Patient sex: M
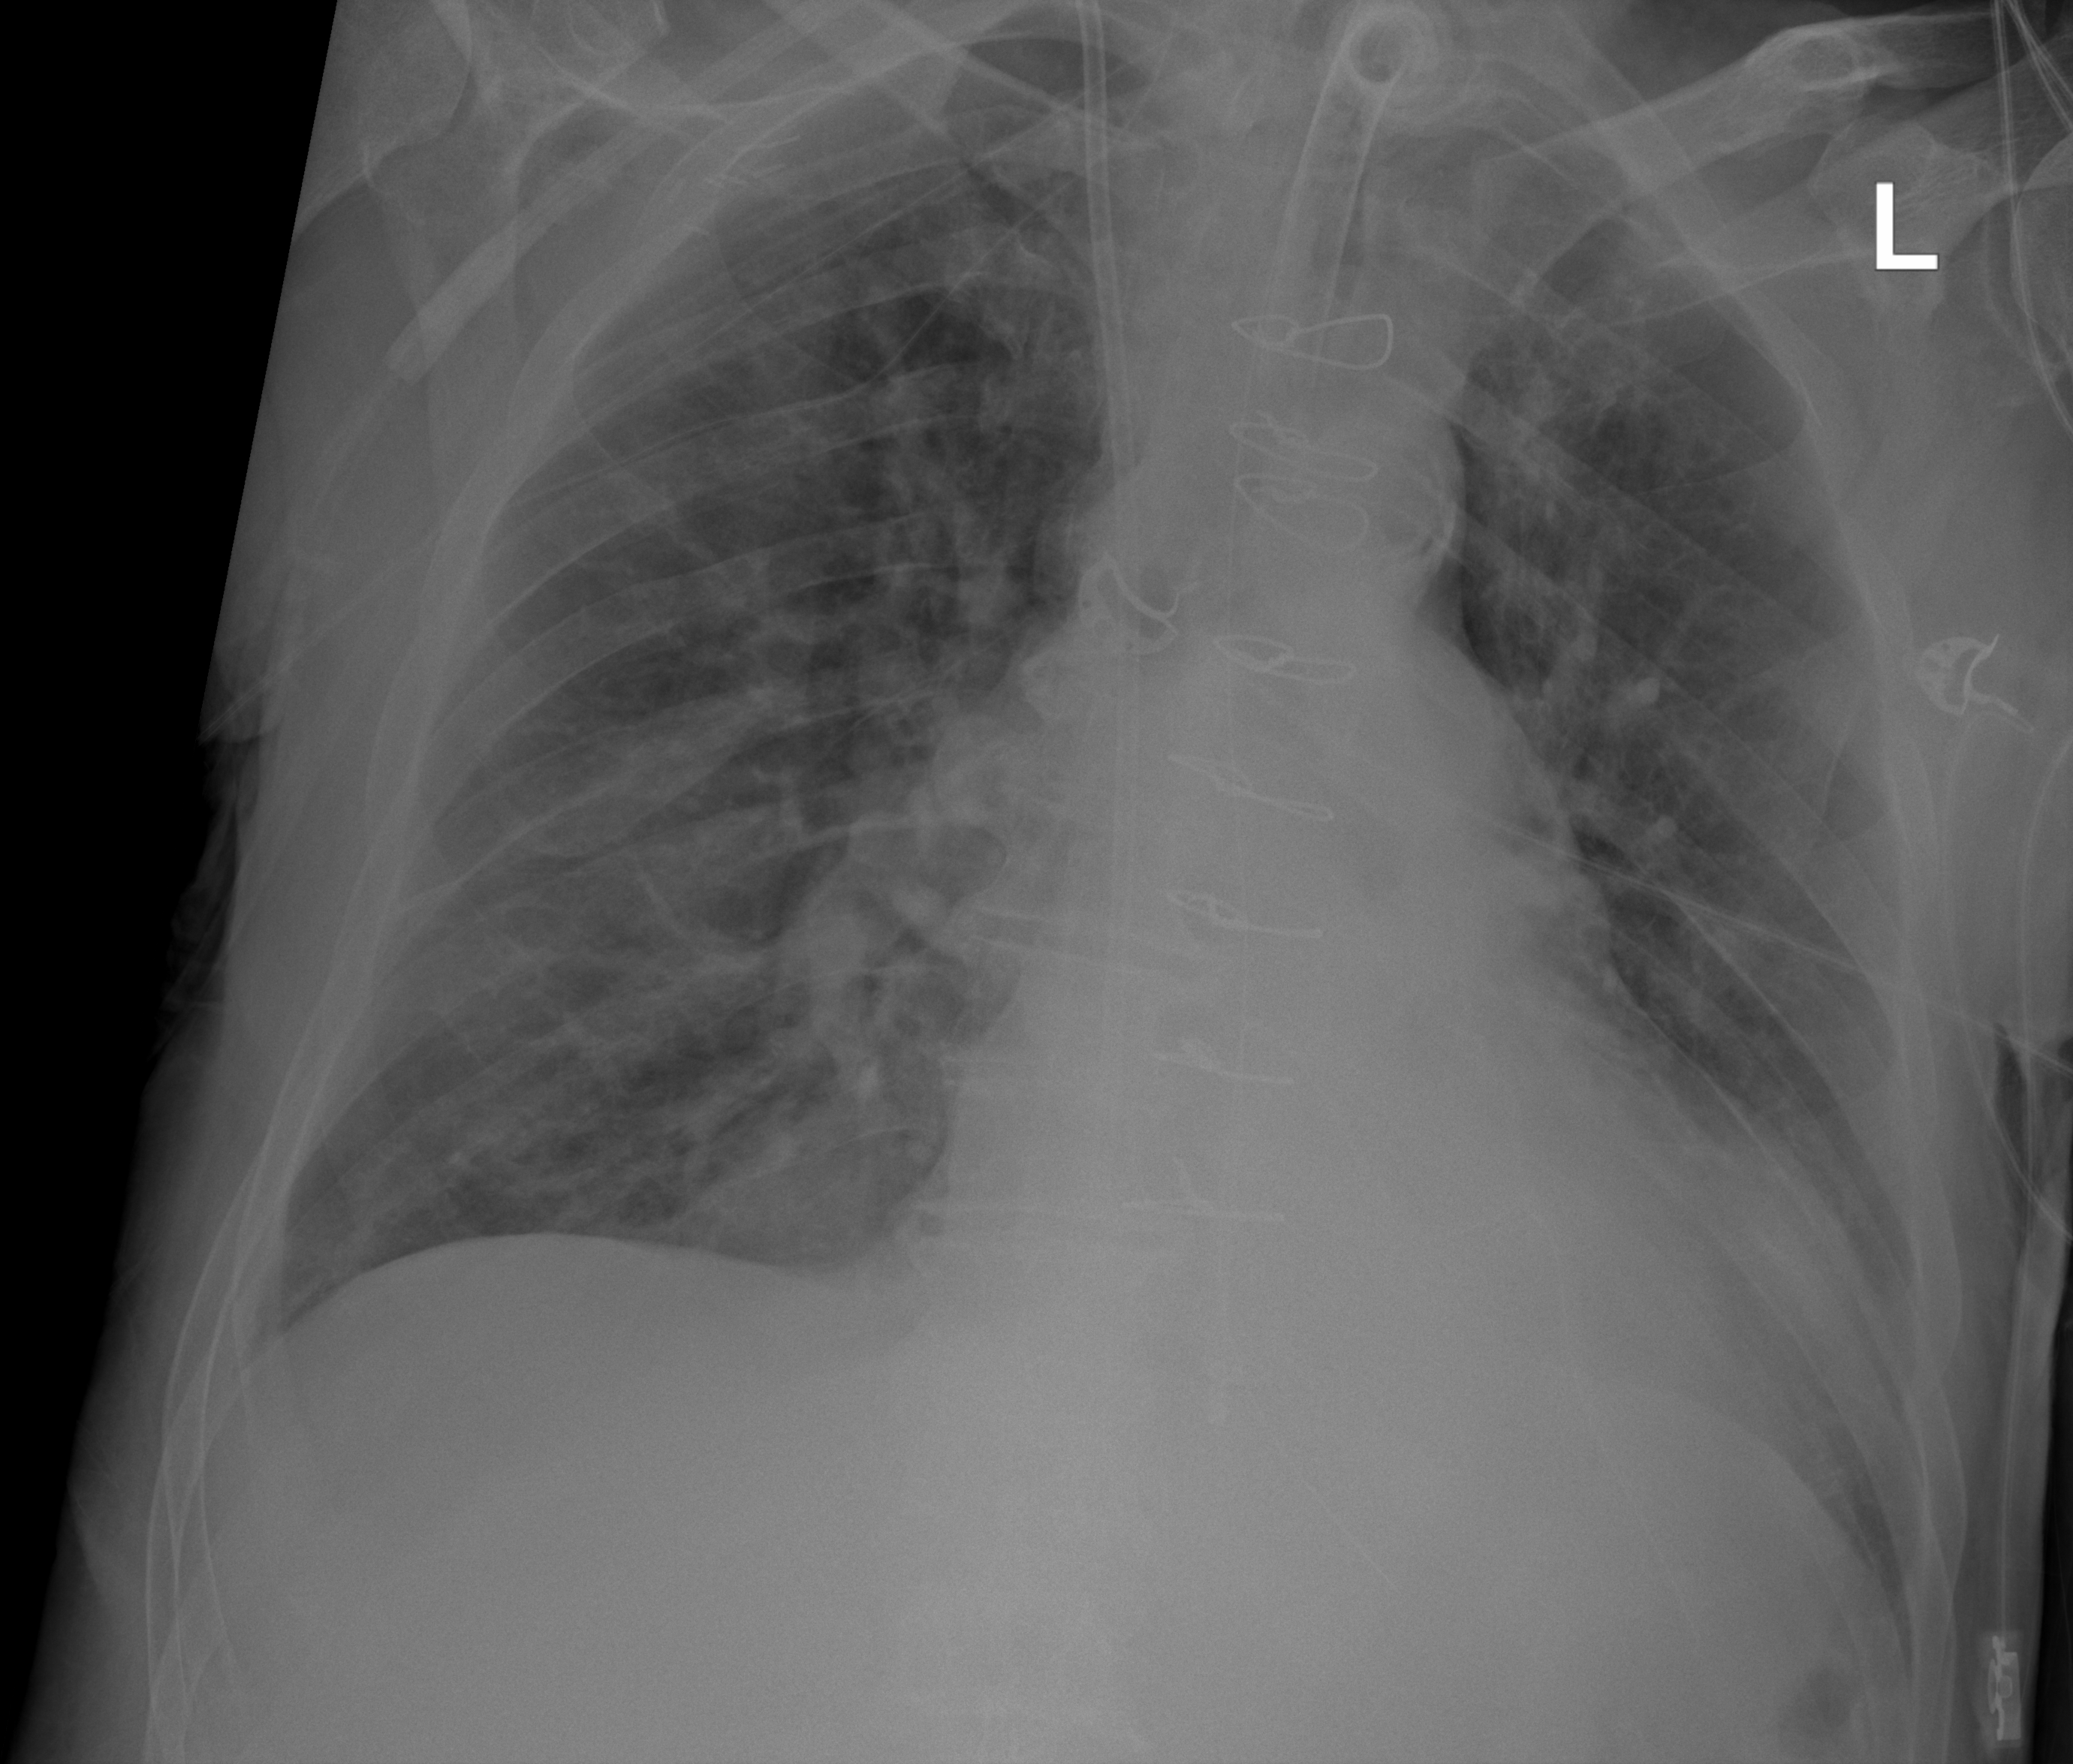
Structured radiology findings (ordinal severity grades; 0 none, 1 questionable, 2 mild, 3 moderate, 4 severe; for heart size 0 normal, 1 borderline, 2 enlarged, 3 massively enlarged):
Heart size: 1
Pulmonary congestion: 2
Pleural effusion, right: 2
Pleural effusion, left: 0
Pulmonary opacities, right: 3
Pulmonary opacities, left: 2
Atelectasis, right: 2
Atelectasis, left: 2